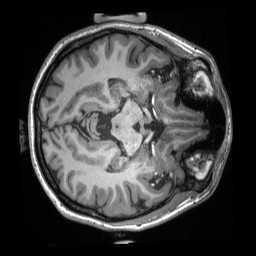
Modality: T1w
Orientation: axial
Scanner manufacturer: siemens
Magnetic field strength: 3 T
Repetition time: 2.3 s
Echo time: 0.00308 s